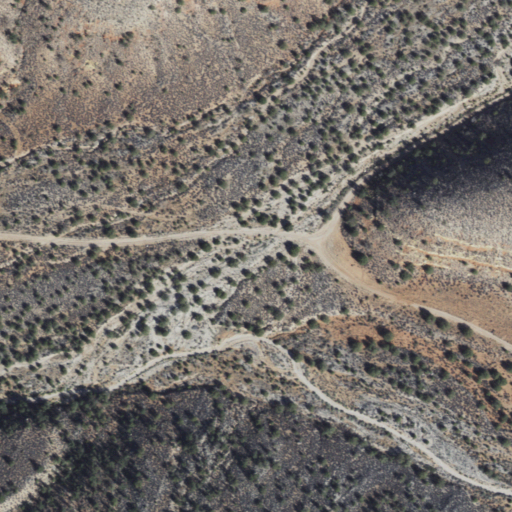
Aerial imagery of valley in Arizona named Saint George Canyon containing only shrub